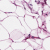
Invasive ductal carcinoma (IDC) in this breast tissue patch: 0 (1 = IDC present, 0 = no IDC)